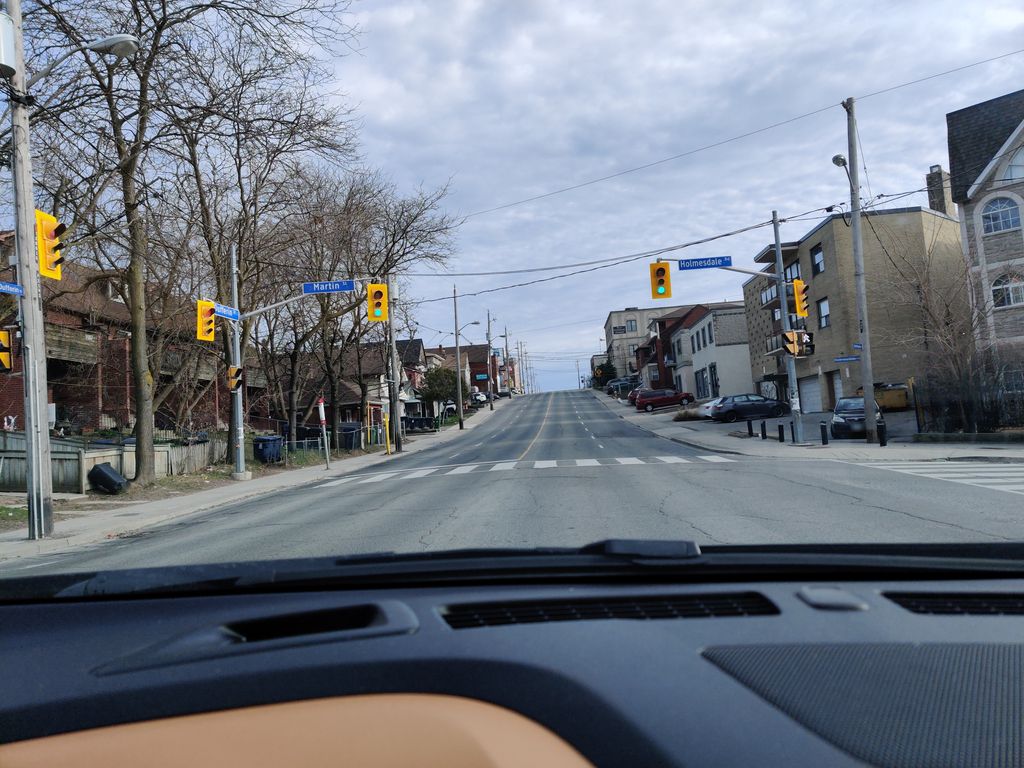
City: toronto